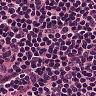
Metastatic tissue present: no